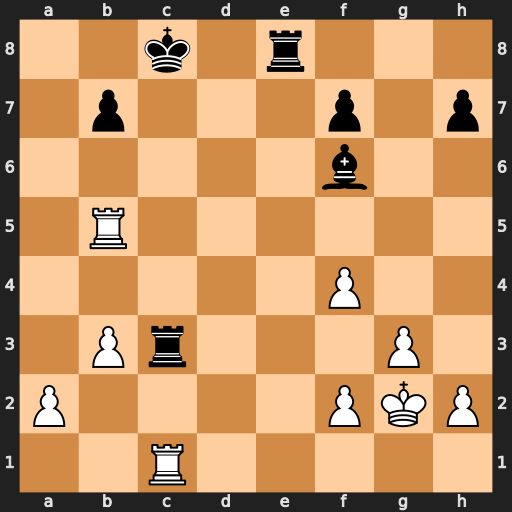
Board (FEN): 2k1r3/1p3p1p/5b2/1R6/5P2/1Pr3P1/P4PKP/2R5
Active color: w
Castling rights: -
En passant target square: -
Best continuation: Rxc3+ Bxc3 Rc5+ Kd7 Rxc3